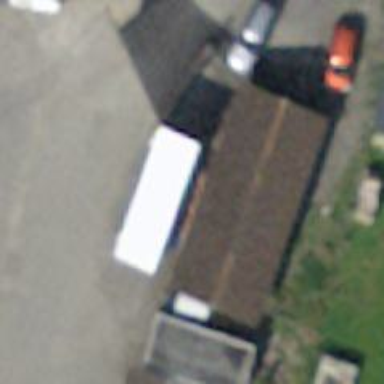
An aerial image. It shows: Warehouse.